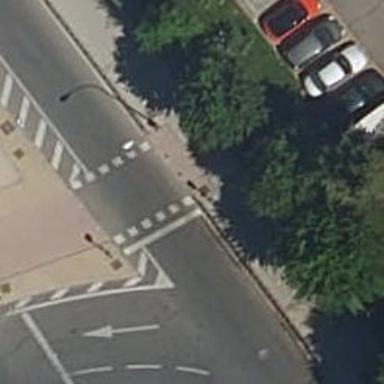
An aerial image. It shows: Road with traffic signals at the crossing.